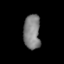
Tissue: lung
Cell type: Endothelial cells
Senescence score: 0.6008
Nuclear area (px): 562
Mean DAPI intensity: 129.906